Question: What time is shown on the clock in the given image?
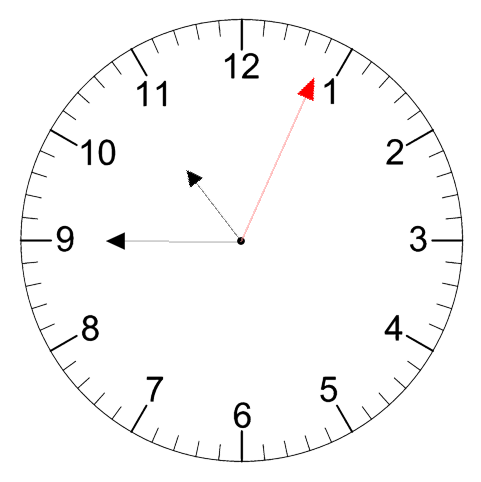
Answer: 10:45:04